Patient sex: F
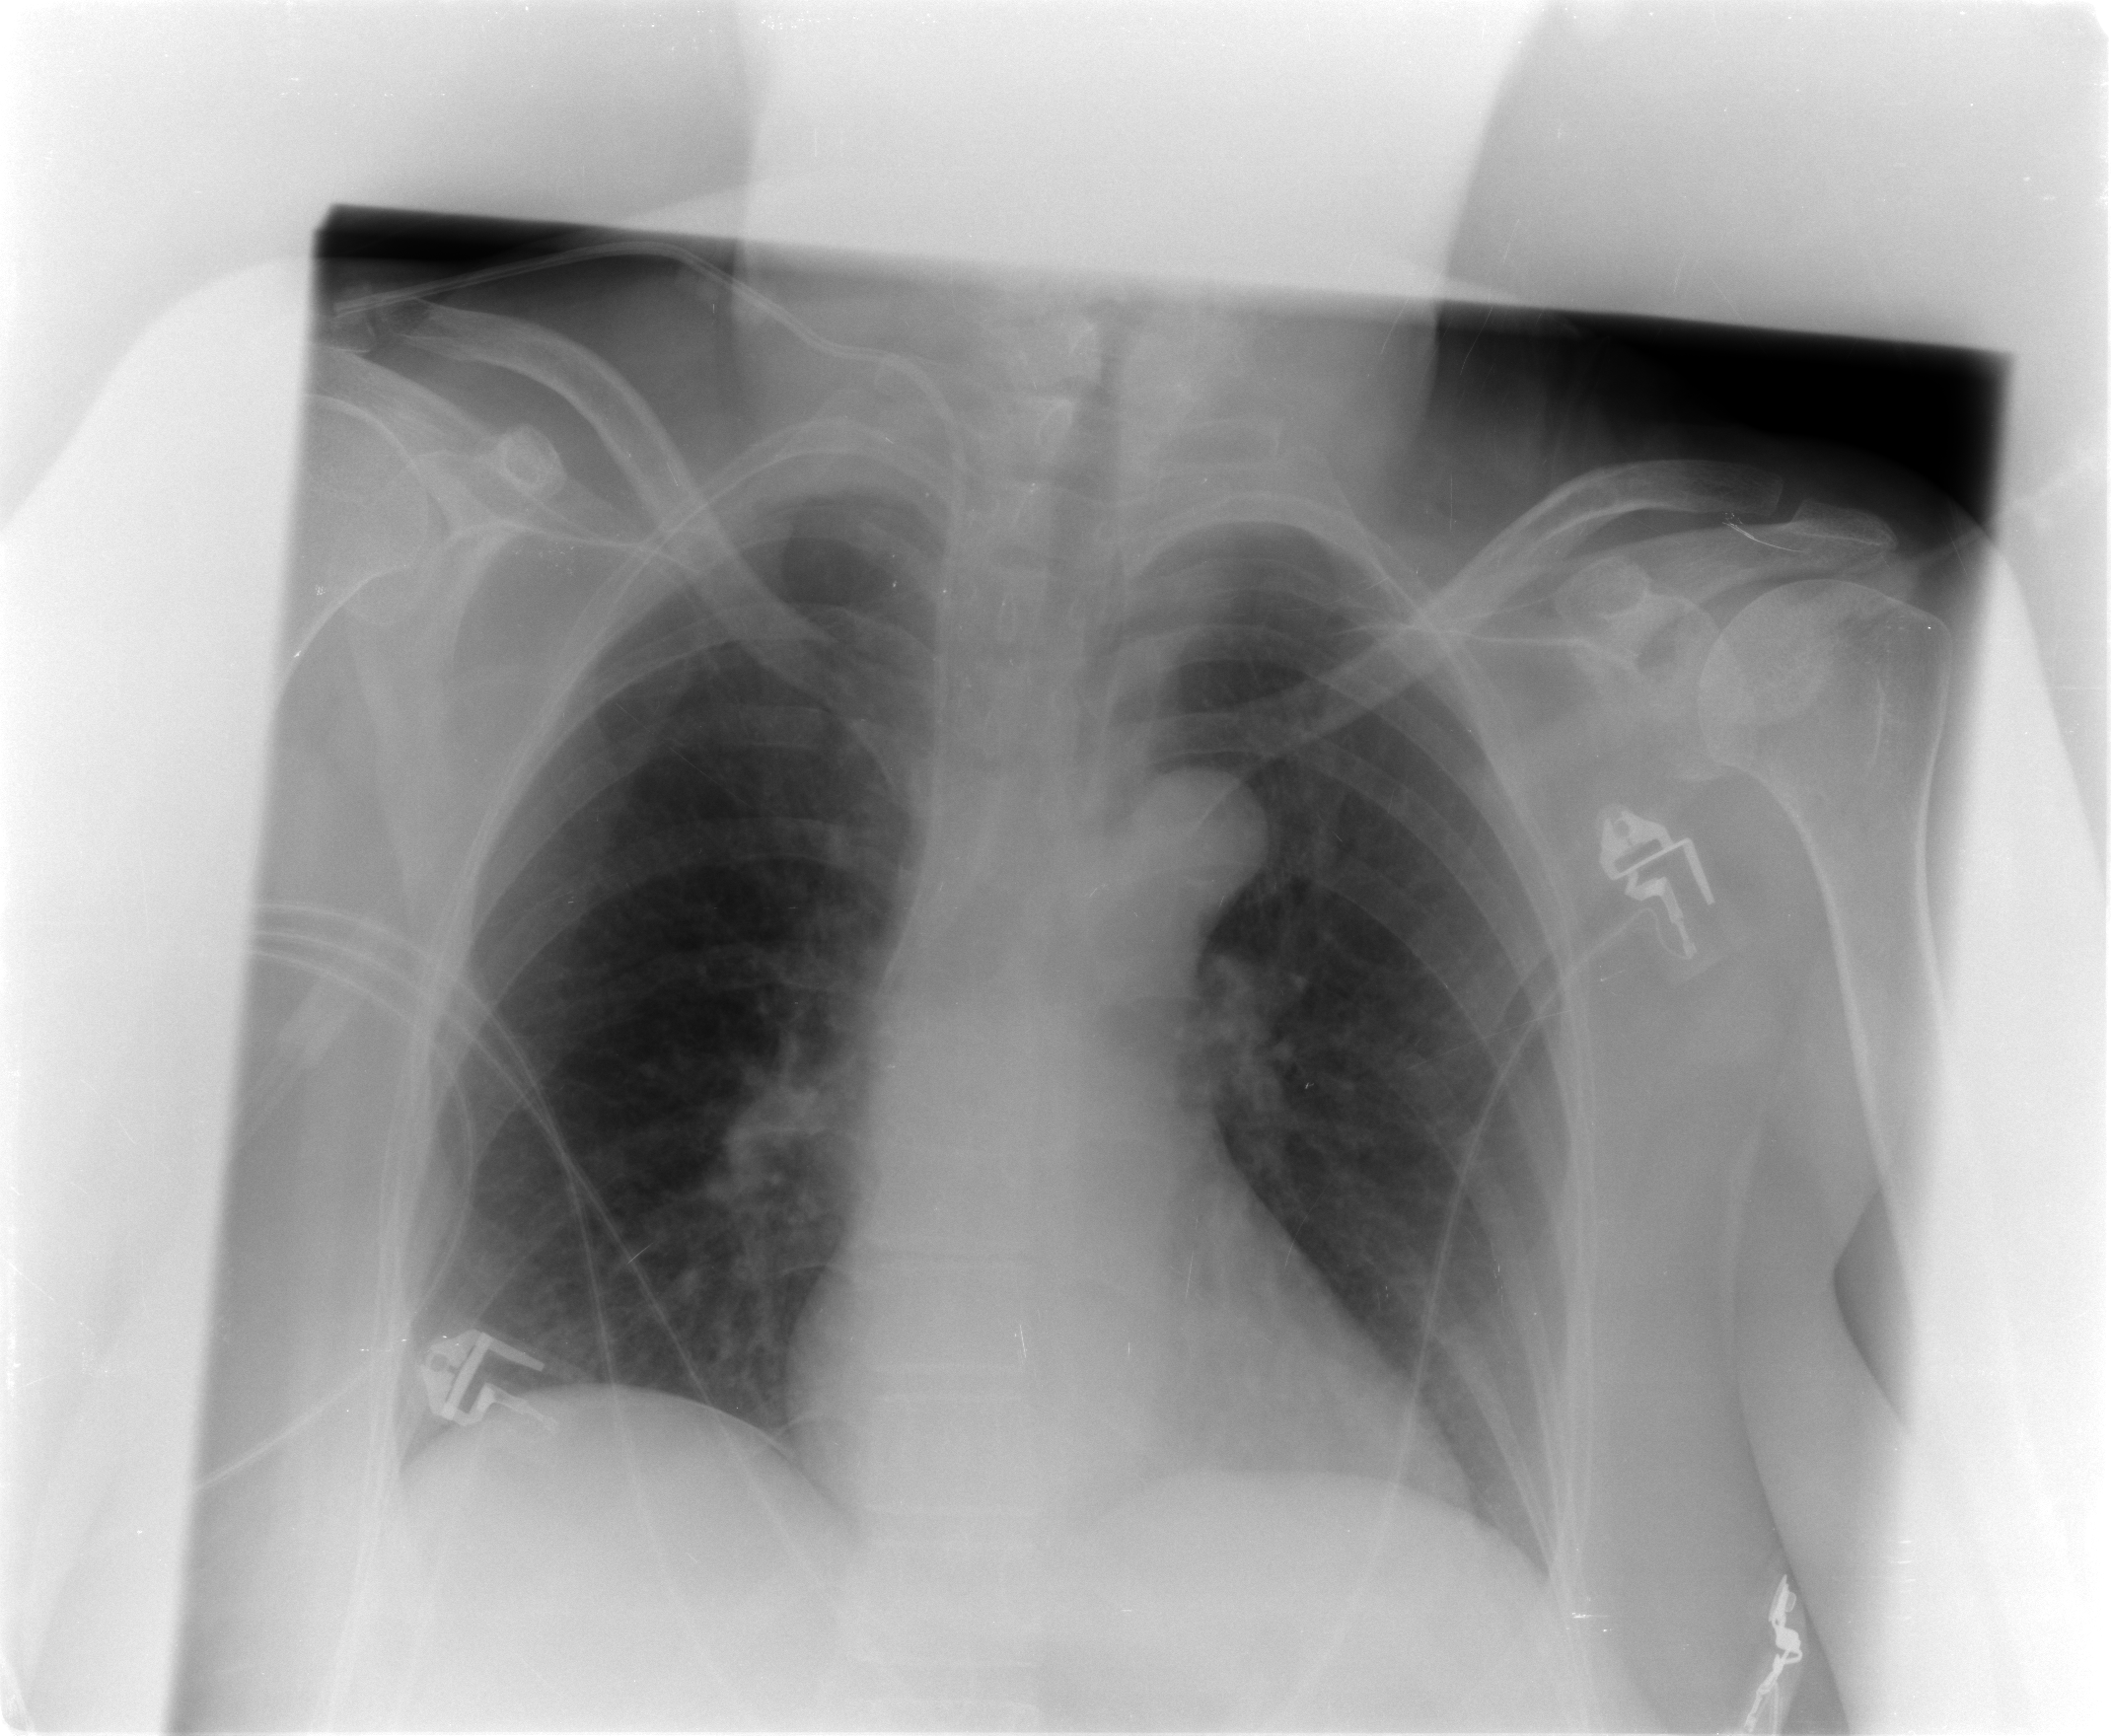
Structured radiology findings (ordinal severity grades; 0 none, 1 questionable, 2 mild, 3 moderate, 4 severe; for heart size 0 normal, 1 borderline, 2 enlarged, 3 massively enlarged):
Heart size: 0
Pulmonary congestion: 1
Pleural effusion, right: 0
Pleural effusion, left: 0
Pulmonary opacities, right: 0
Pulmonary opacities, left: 0
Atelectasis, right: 0
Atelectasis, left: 0